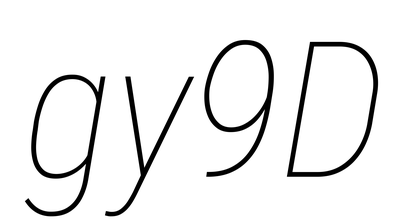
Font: Roboto-Italic_Condensed_Thin_Italic